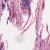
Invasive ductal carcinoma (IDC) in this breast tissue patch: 1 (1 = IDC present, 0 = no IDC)